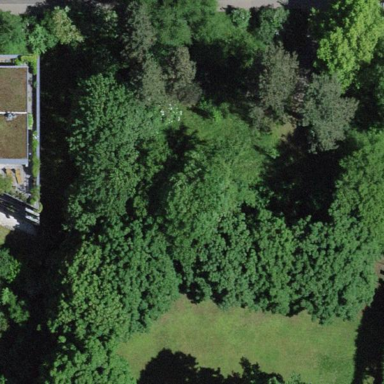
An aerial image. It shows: Lovely park for leisure and relaxation.